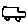
Label: car